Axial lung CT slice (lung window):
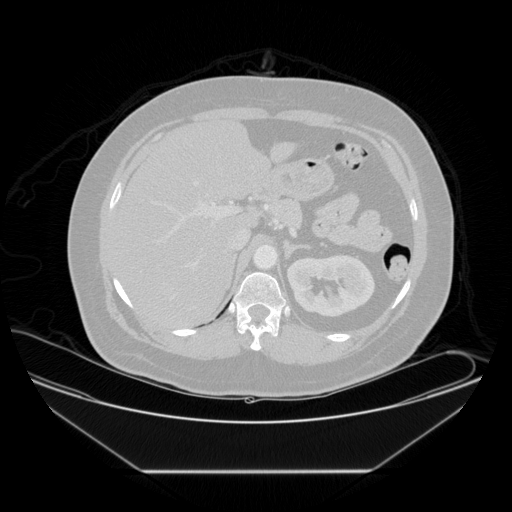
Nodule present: no